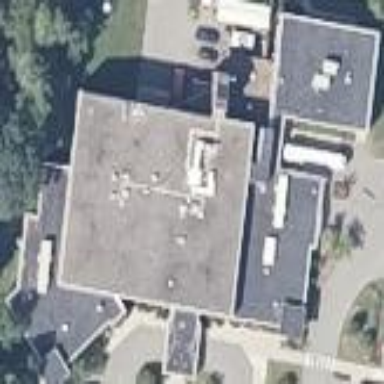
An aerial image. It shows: Hospital building.